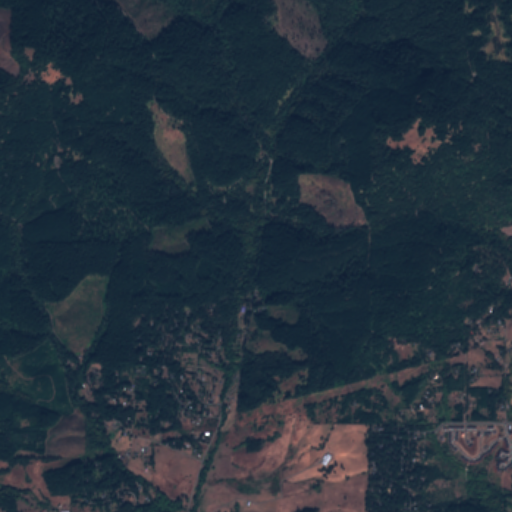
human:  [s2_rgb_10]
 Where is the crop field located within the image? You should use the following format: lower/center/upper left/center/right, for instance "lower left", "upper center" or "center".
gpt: The crop field is located in the lower right of the image.
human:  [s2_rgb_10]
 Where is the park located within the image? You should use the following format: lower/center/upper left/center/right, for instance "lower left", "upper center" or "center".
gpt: The park is located in the lower right of the image.
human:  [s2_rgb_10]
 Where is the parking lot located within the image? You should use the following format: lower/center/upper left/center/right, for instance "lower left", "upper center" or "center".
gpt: The parking lot is located in the center of the image.
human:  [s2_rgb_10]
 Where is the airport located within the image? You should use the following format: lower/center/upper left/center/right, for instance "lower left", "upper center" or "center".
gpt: There is no airport in the image.